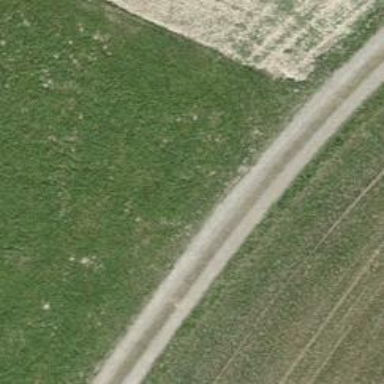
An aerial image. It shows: Track with grade2 tracktype.